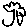
Label: tree